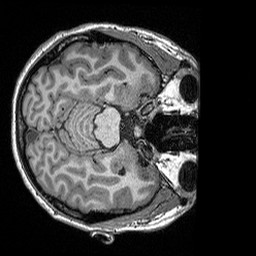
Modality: T1w
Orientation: axial
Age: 20
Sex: female
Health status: healthy
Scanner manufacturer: siemens
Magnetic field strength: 3 T
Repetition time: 2.3 s
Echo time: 0.00298 s